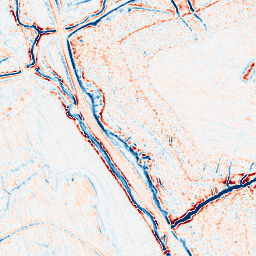
Category: edge_preserving
Decomposition family: bilateral
Decomposition parameters: d: 9
sigma_color: 50
sigma_space: 100
Upsampling method: bspline
Upsampling parameters: scale: 8
Upsampling scale: 8